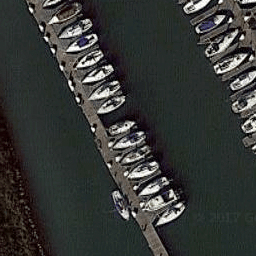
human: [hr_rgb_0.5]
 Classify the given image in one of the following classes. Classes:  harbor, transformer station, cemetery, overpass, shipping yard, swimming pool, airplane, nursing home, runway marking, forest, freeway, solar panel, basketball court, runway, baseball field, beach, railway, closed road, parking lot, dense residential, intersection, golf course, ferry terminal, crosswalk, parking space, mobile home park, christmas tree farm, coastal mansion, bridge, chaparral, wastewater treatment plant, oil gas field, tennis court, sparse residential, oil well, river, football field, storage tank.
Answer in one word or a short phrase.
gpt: harbor